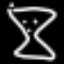
Label: hourglass